Field crop: maize
Growth stage: 2
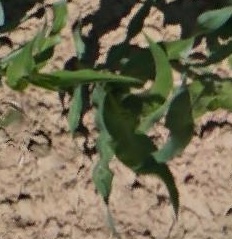
Species: maize